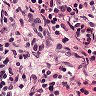
Metastatic tissue present: no